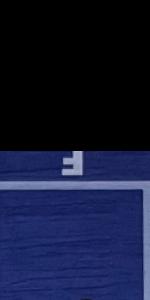
Label: Empty